Field crop: maize
Growth stage: 1
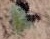
Species: datura